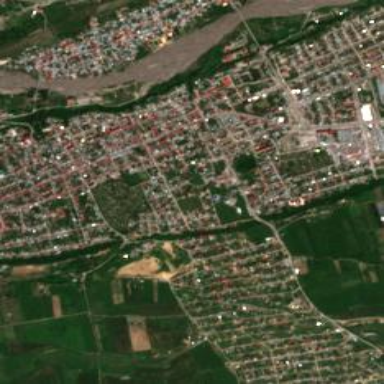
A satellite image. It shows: Town.